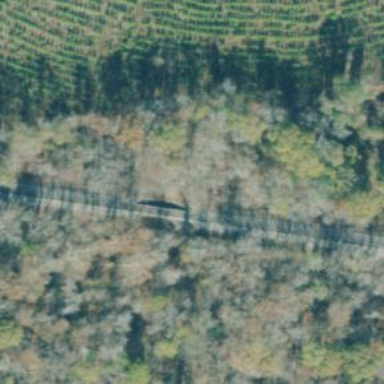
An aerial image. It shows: Bridge over railway line.